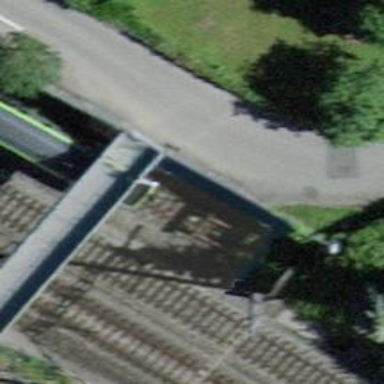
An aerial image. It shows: Railway buffer stop.